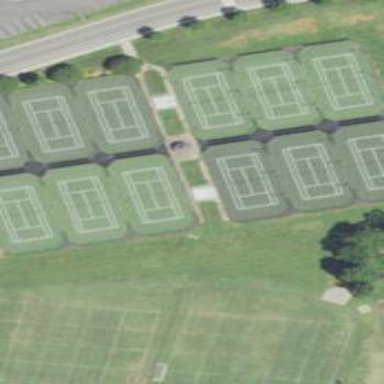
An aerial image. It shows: Tennis court in leisure pitch.